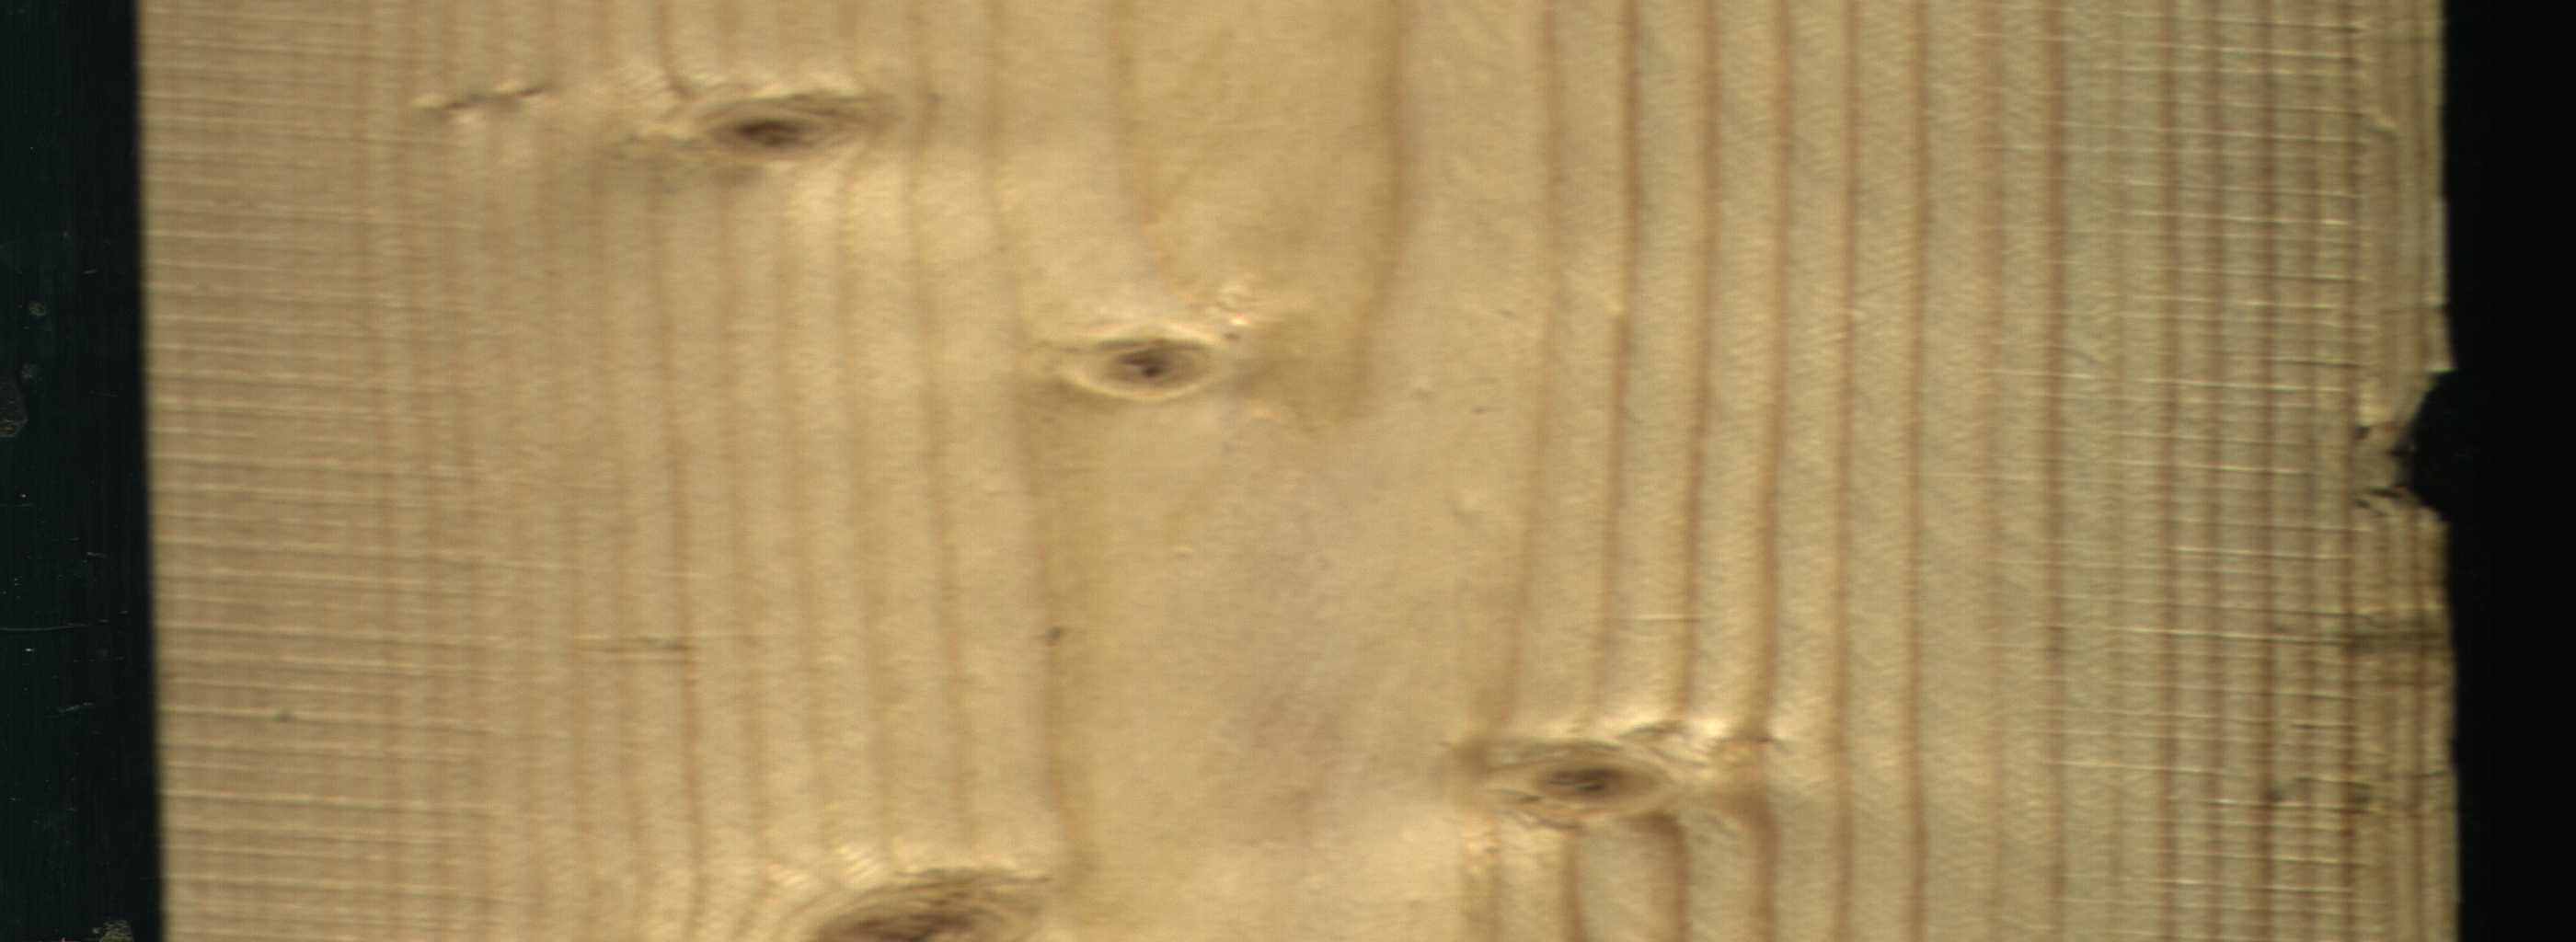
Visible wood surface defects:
Live_Knot
Live_Knot
Live_Knot
Live_Knot